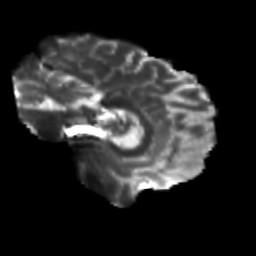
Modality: T2w
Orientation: sagittal
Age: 29
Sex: male
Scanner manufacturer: siemens
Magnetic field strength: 3 T
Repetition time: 3.5 s
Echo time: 0.104 s